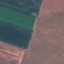
Land use / land cover: AnnualCrop